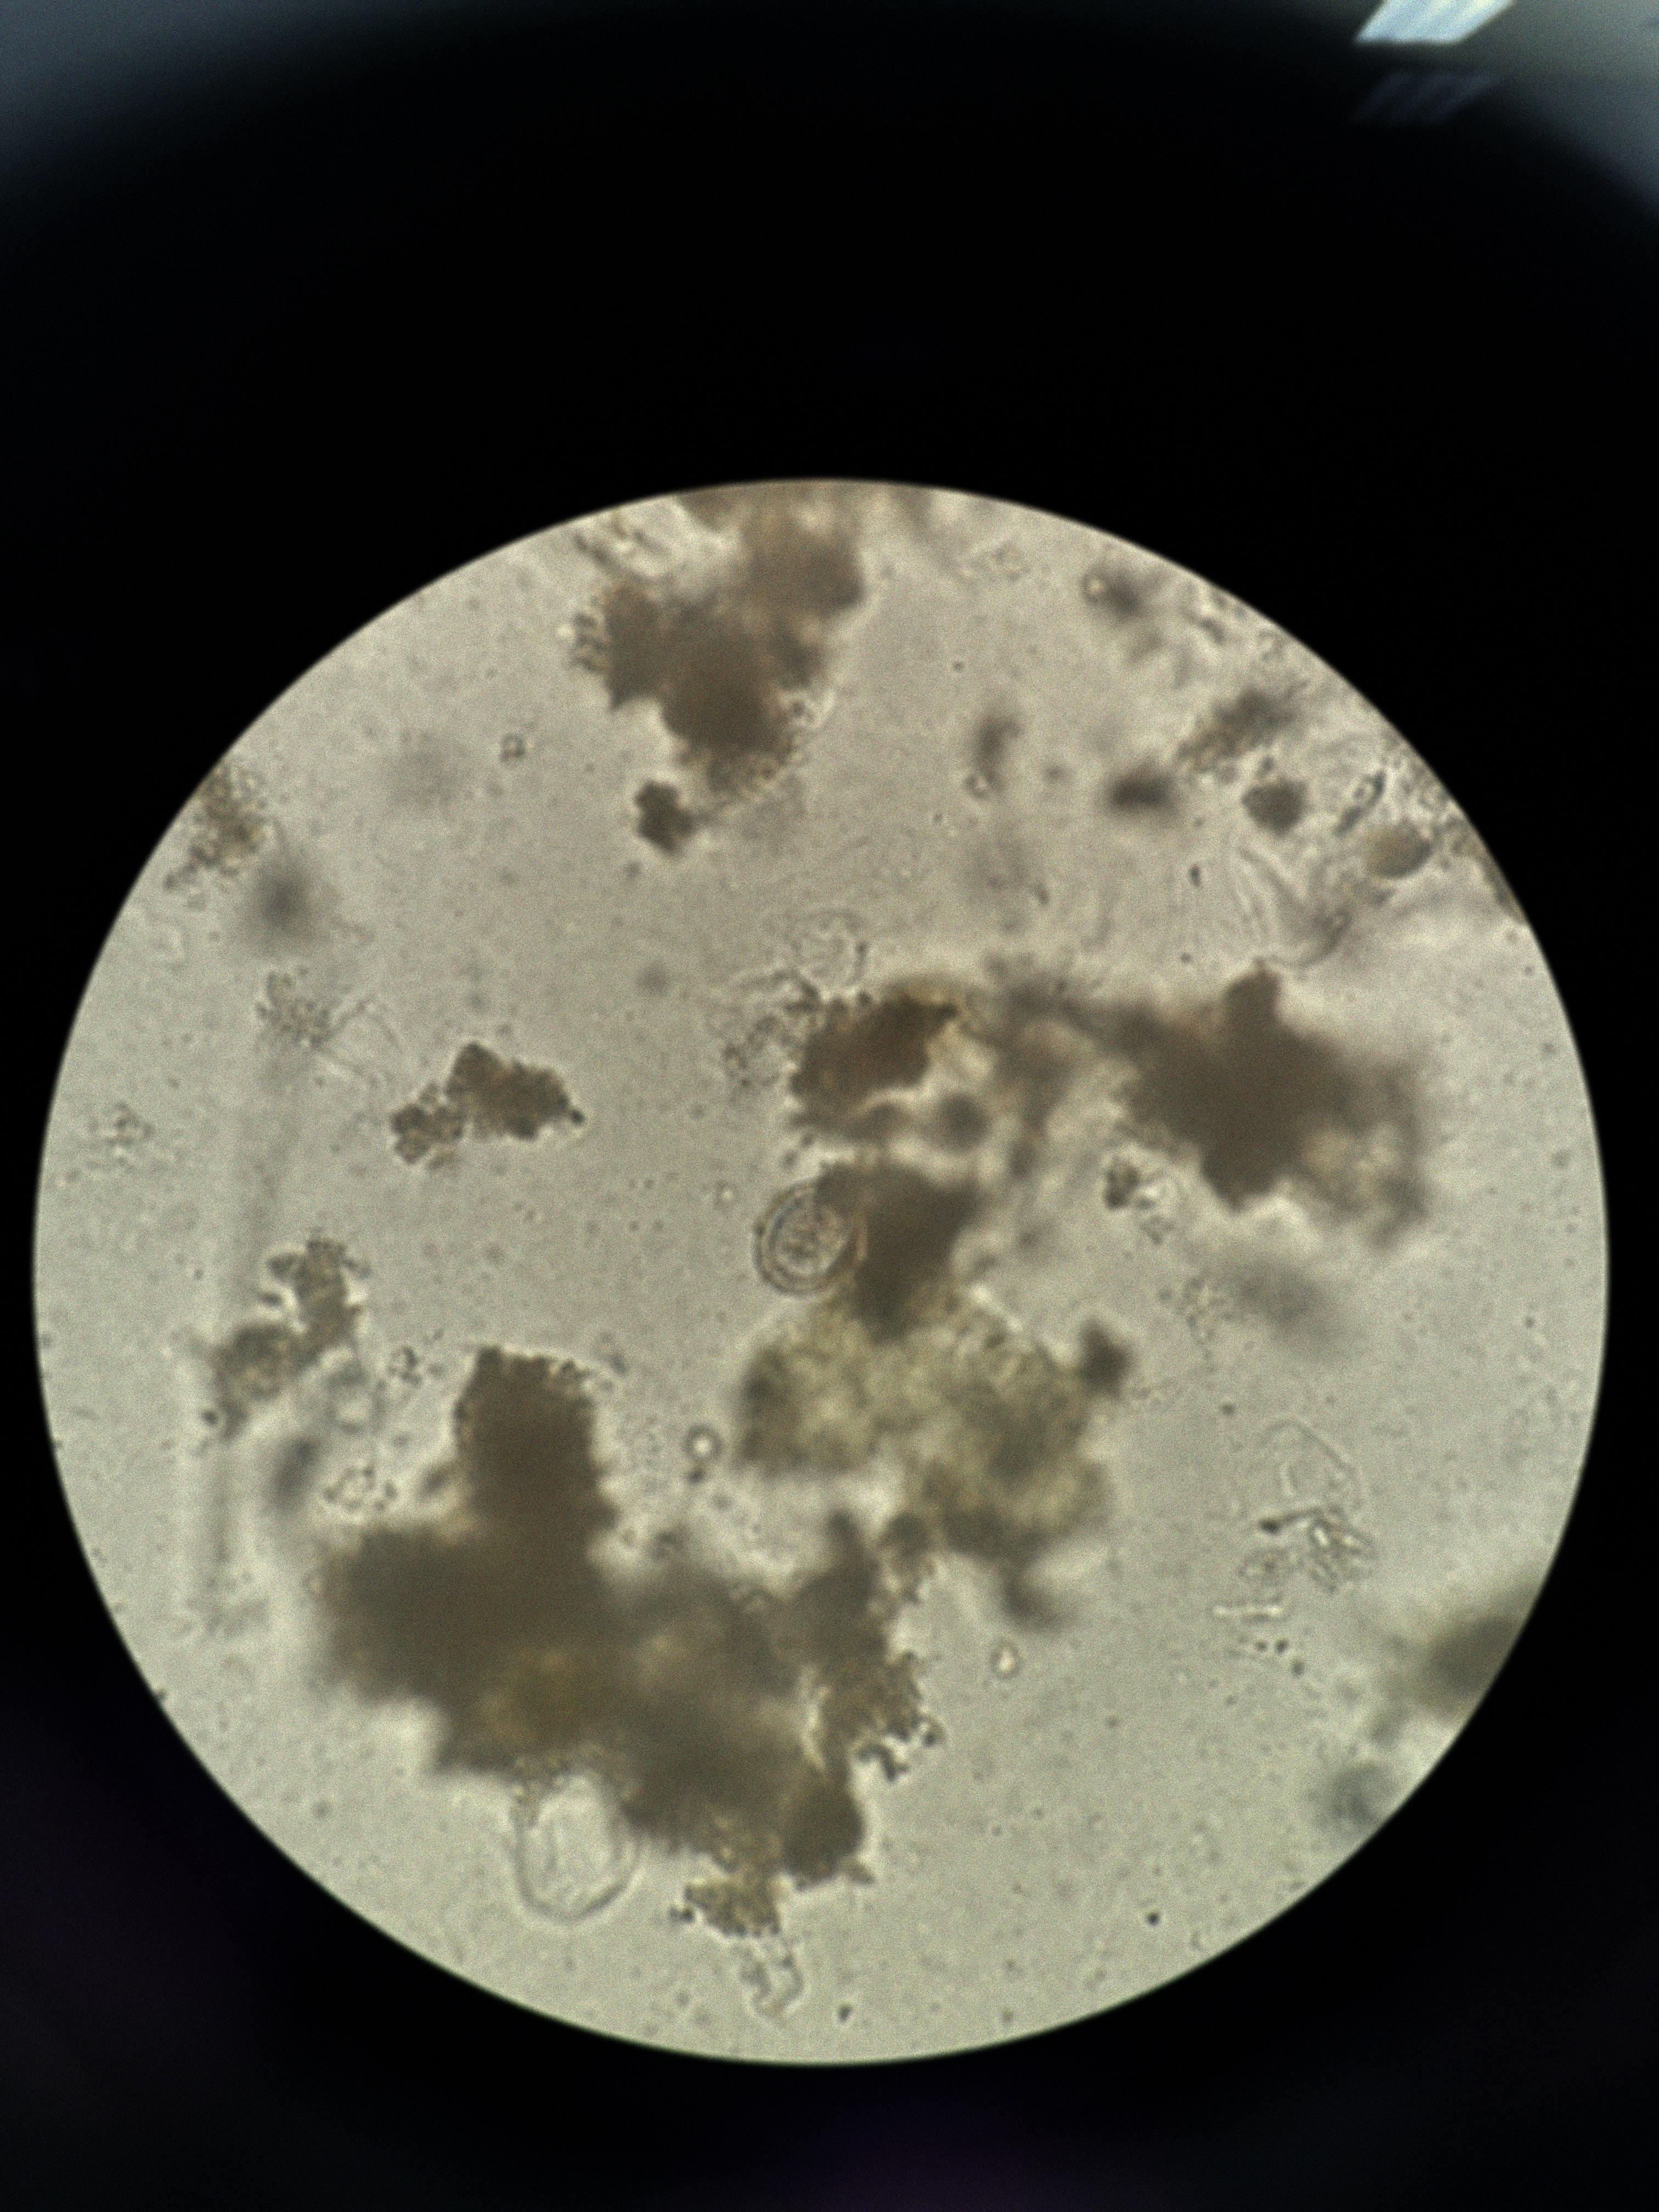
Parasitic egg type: Hymenolepis nana